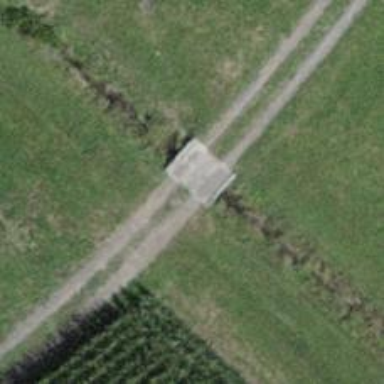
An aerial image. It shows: Track road on bridge.